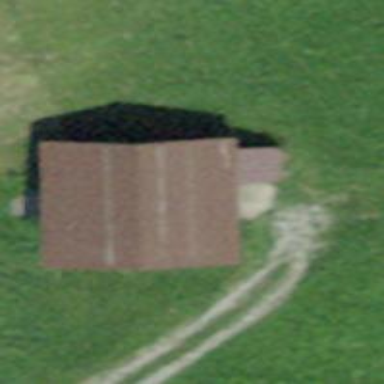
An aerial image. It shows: Shed building.